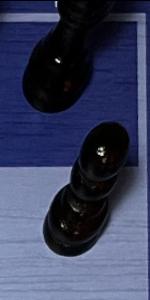
Label: Pawn_Black